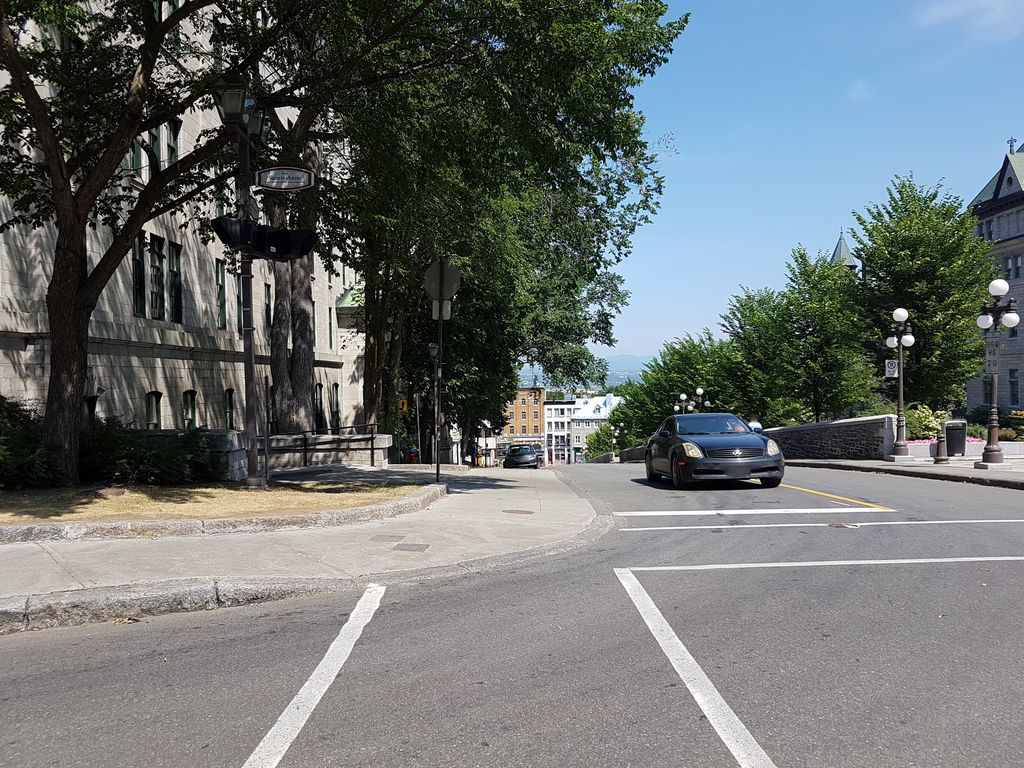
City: quebec_city